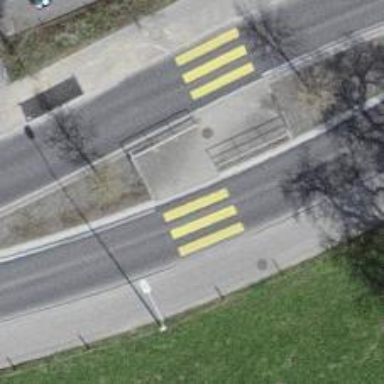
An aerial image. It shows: Kerb barrier.